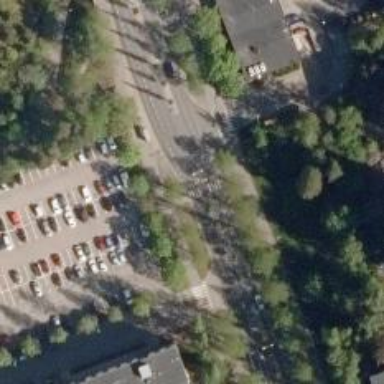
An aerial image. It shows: Asphalt cycleway with crossing.